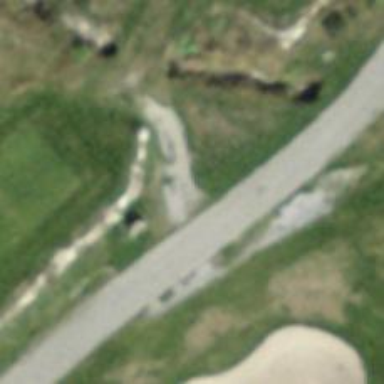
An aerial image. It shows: Designated golf cart track or path.